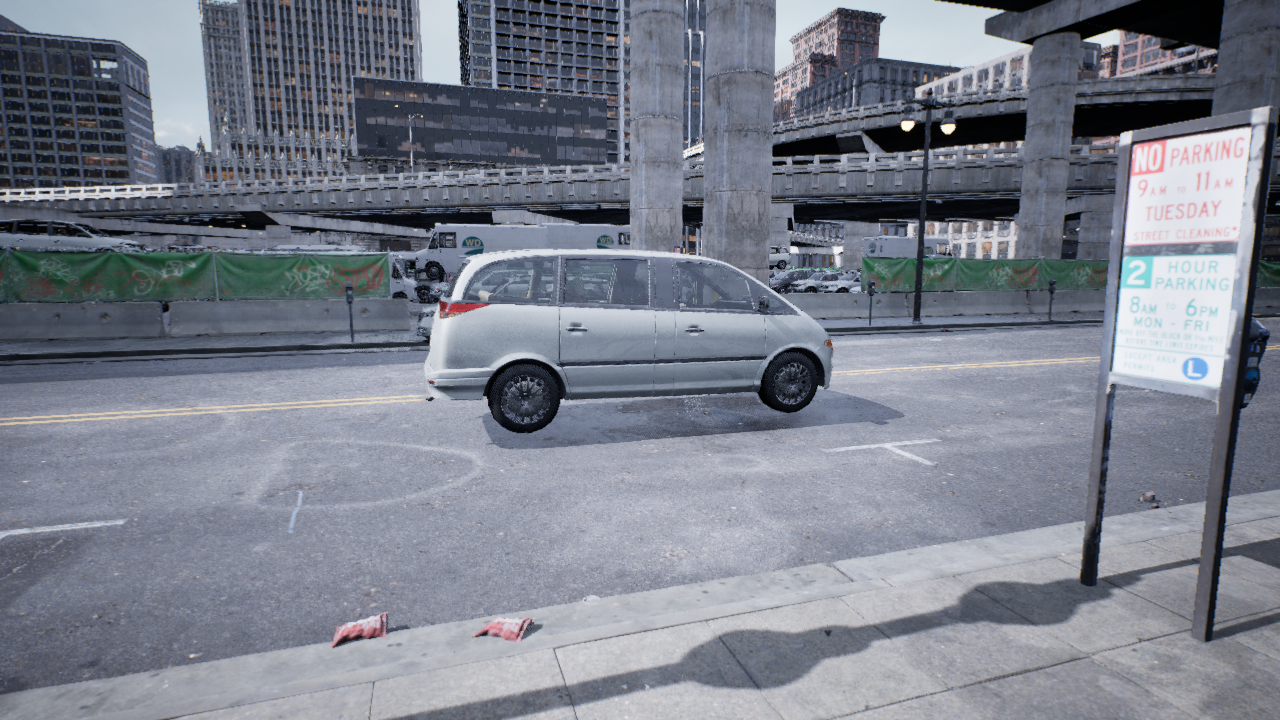
Venue: downtown
Lighting: overcast
Vehicle rig: minivan